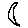
Label: moon